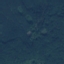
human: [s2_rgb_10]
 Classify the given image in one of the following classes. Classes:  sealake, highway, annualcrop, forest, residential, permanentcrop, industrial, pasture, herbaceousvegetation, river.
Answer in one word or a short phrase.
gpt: Forest